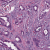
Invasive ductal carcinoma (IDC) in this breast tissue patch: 1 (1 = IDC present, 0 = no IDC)